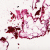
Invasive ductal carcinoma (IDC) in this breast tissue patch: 0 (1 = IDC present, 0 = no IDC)